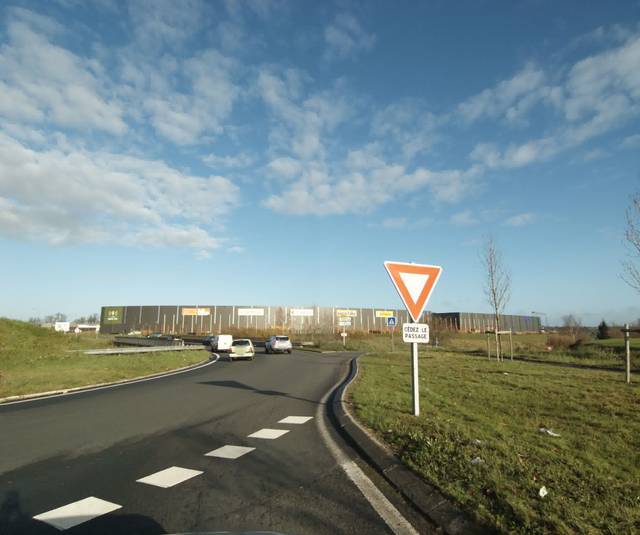
Region: France
Coordinates: 48.028, 0.1804